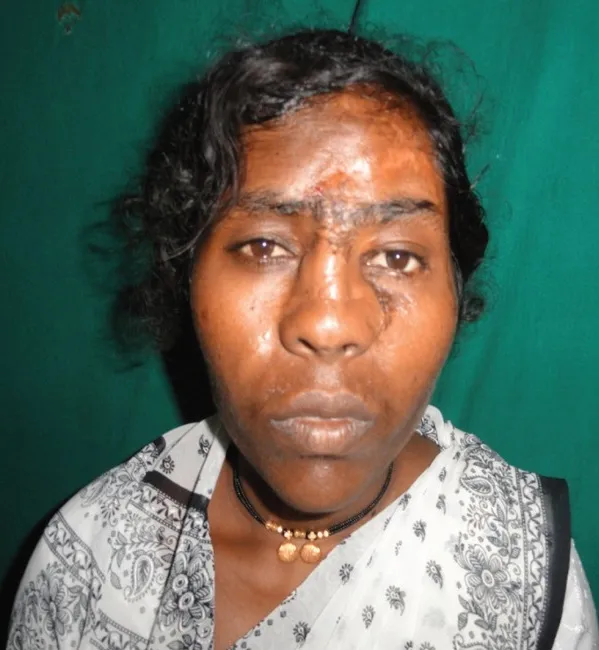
After nasal dorsum augmentation and debulking of nasolabial flap.
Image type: medical_photograph (other_medical_photograph)